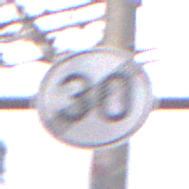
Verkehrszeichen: EndeGeschwindigkeit30
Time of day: MorningAfternoon
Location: Outdoor (Urban)
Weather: Overcast
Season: NotSpecified
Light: Natural